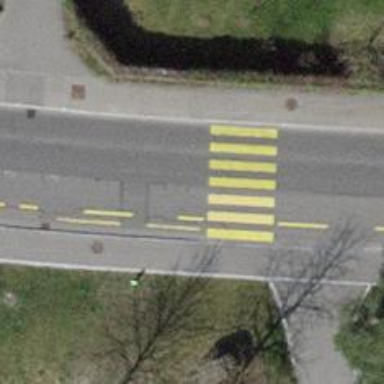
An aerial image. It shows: Marked crossing with zebra stripes on the road.